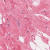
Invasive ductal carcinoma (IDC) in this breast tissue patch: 0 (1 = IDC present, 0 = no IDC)